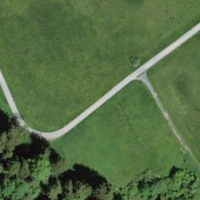
EUNIS habitat code: 24
Species observed at this site:
Rumex obtusifolius
Iris sibirica
Petasites albus